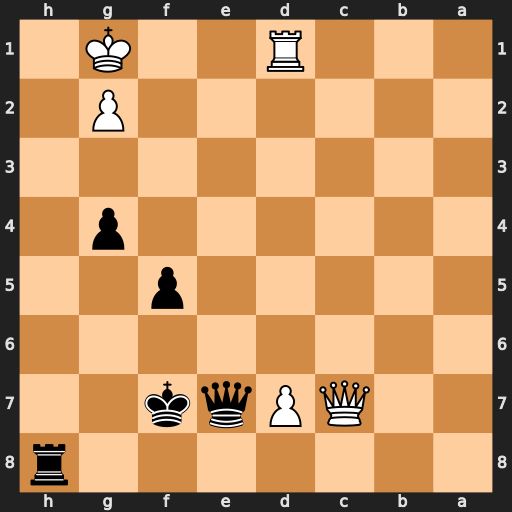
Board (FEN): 7r/2QPqk2/8/5p2/6p1/8/6P1/3R2K1
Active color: b
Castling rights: -
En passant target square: -
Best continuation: Qe3+ Kf1 Rh1#